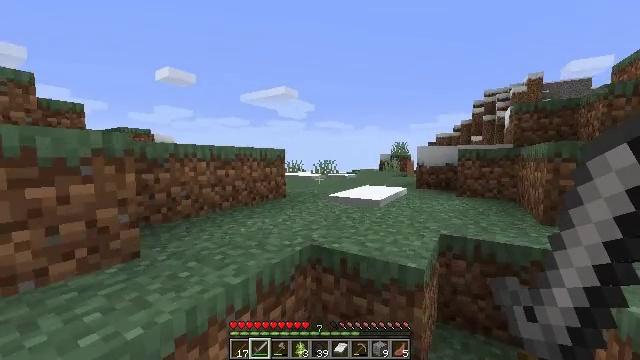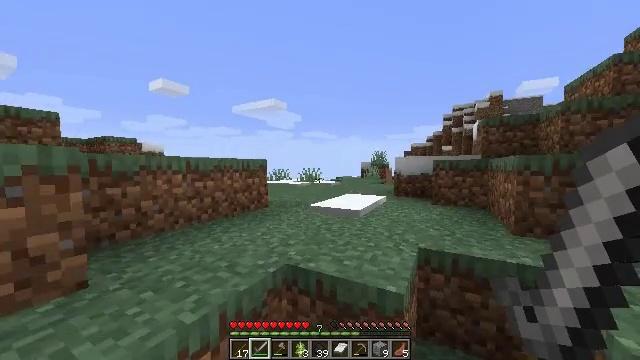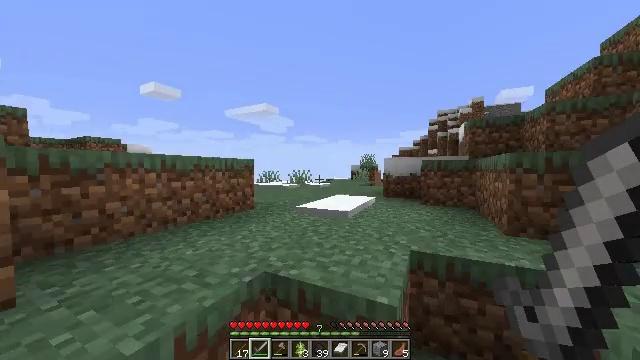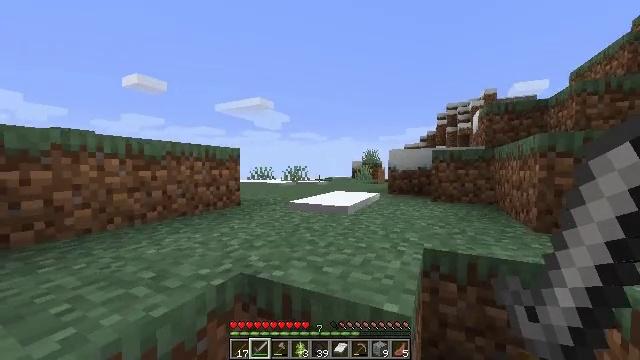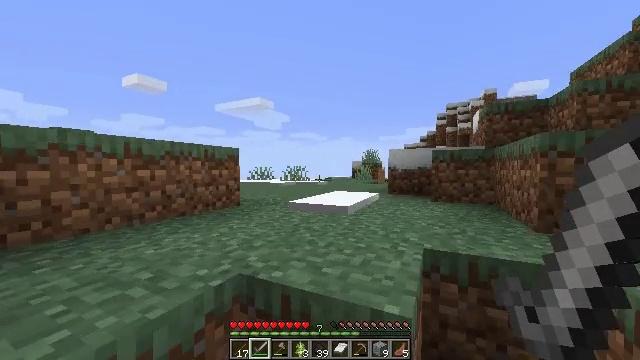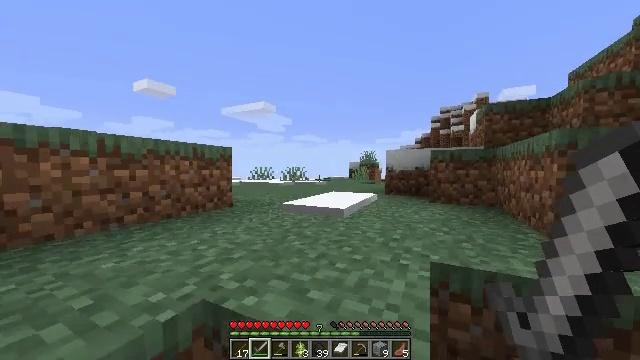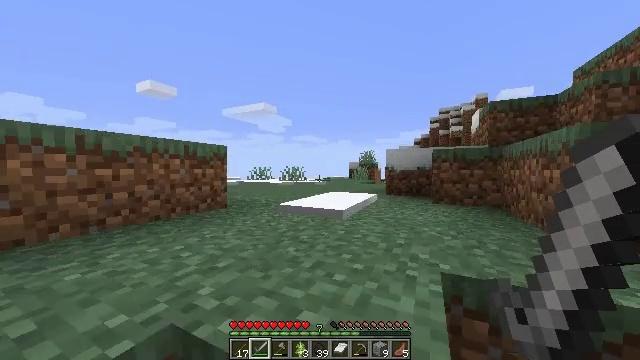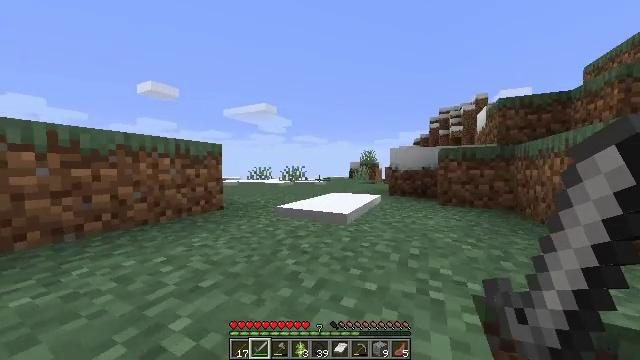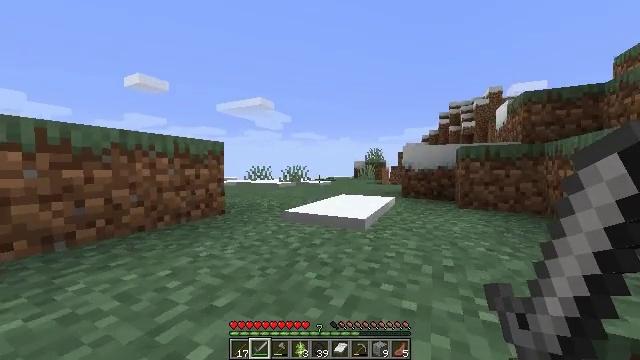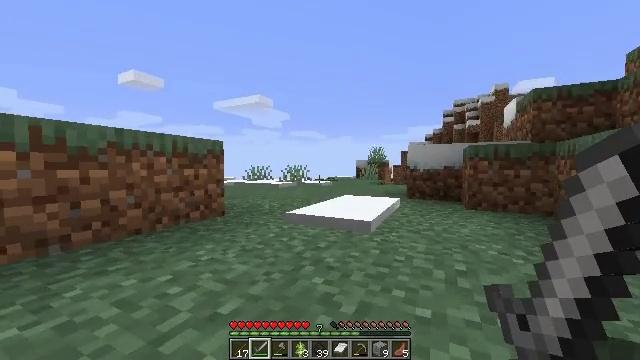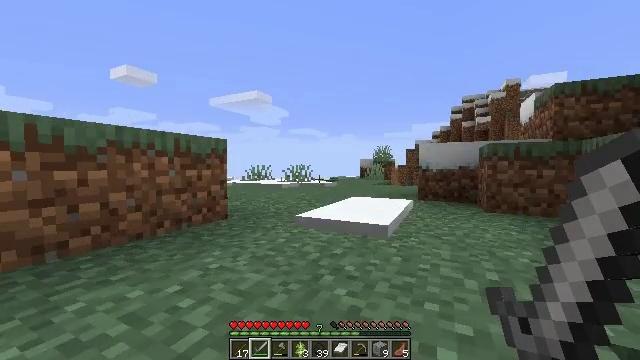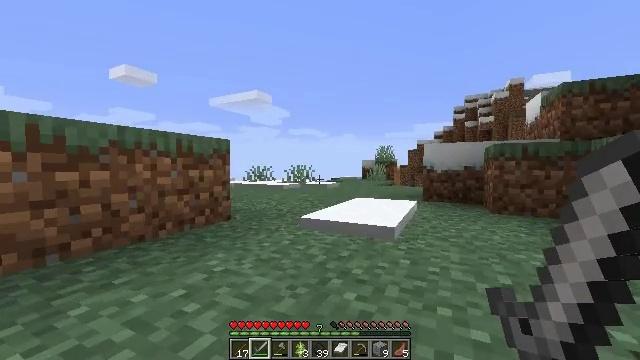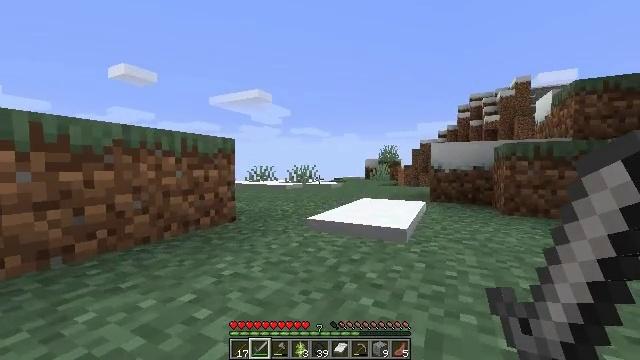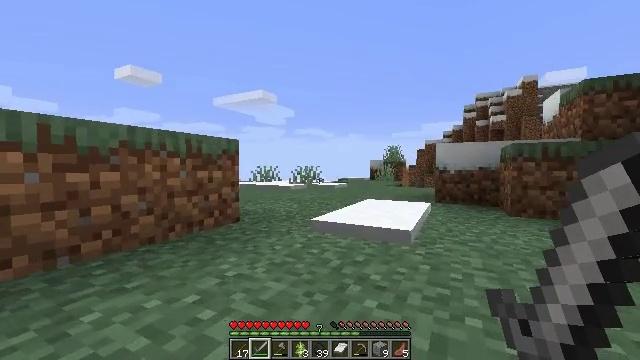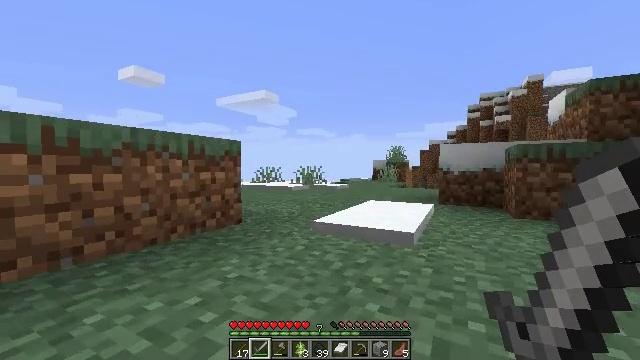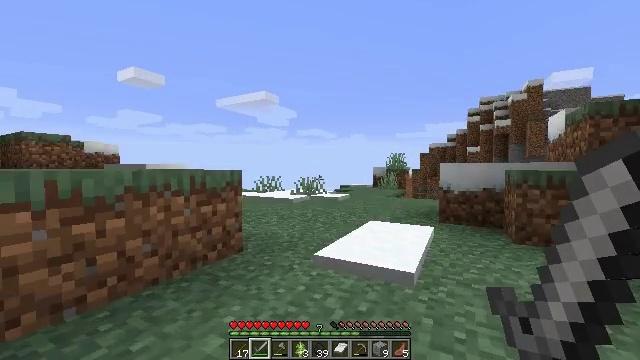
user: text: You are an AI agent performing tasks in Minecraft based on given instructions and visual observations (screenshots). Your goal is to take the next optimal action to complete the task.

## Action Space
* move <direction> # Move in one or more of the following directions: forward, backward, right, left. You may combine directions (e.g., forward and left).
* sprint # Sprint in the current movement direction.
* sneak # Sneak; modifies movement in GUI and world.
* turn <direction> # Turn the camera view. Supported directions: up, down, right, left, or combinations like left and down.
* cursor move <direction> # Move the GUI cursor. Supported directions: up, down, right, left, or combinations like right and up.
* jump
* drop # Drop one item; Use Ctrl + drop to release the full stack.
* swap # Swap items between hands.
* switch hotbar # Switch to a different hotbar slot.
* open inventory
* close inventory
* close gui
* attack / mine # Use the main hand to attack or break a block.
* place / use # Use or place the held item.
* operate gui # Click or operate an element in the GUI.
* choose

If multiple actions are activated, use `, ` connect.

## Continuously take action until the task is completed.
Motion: motion action
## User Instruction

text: Collect some oak leaves.
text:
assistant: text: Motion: move forward, sprint, turn right and up, jump
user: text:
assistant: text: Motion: move forward, sprint, turn right, jump
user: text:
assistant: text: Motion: move forward, sprint, jump
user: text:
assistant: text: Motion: move forward, sprint
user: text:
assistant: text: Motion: move forward, sprint
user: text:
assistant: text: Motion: move forward, sprint
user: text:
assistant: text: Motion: move forward, sprint
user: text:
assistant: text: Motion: move forward, sprint
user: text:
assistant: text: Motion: move forward, sprint
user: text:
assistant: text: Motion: move forward, sprint
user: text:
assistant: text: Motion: move forward, sprint
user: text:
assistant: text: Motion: move forward, sprint
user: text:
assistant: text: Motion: move forward, sprint
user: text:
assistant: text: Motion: move forward, sprint
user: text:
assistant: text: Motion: move forward, sprint, jump
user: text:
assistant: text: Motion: move forward, sprint, jump
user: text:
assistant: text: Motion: move forward, sprint, jump
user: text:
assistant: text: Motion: move forward, sprint, jump
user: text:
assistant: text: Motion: move forward, sprint
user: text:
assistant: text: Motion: move forward, sprint
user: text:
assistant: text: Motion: move forward, sprint
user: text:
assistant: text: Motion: move forward, sprint
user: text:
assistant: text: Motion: move forward, sprint
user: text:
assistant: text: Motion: move forward, sprint
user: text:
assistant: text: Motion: move forward, sprint
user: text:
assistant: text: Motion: move forward, sprint
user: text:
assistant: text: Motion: move forward, sprint
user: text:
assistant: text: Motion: move forward, sprint, turn left
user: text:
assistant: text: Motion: move forward, sprint, turn left and down
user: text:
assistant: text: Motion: move forward, sprint, turn left